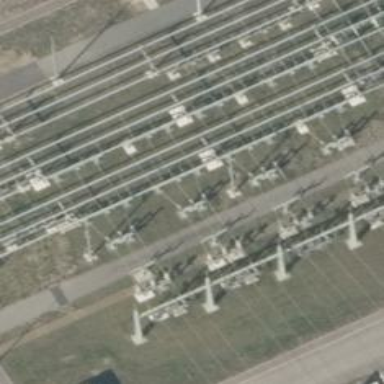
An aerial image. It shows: Power line with three cables in bay configuration.